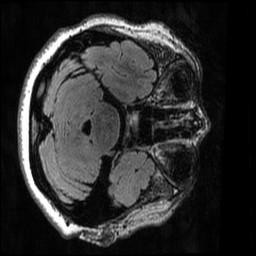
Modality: T2w
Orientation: axial
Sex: female
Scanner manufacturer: ge
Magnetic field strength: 3 T
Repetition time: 6 s
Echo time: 0.1279 s